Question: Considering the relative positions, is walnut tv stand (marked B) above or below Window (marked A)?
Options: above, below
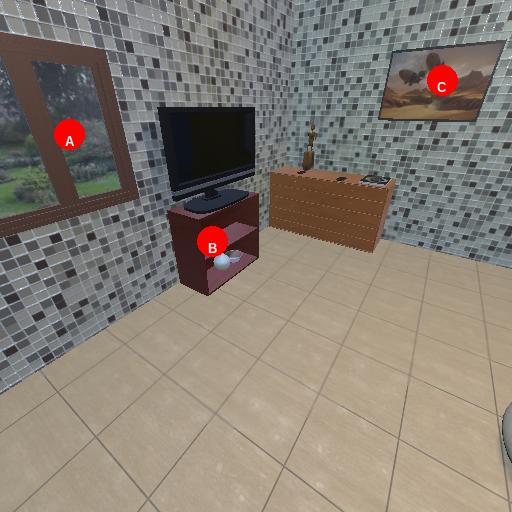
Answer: above